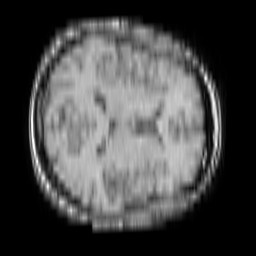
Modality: T1w
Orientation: axial
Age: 66
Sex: male
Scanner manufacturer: philips
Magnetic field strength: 1.5 T
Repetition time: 0.1849 s
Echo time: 0.001845 s